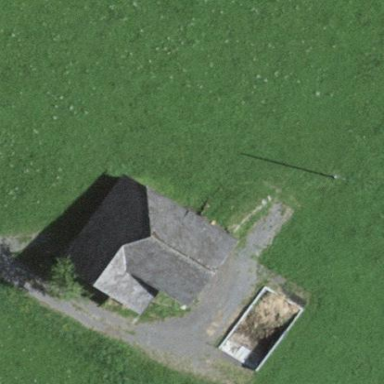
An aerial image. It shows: Rural barn.